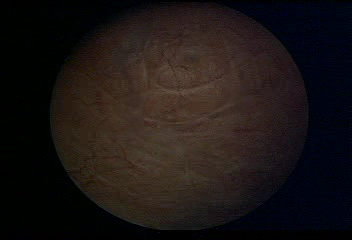
Modality: WLC
Class: Normal mucosa
Bladder cancer association: No